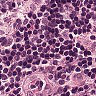
Metastatic tissue present: no